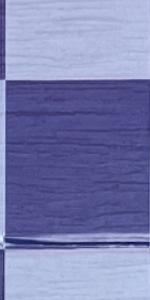
Label: Empty